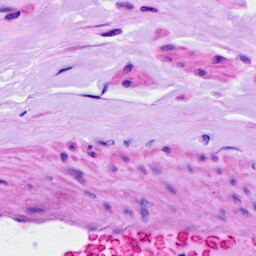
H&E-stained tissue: Ovarian